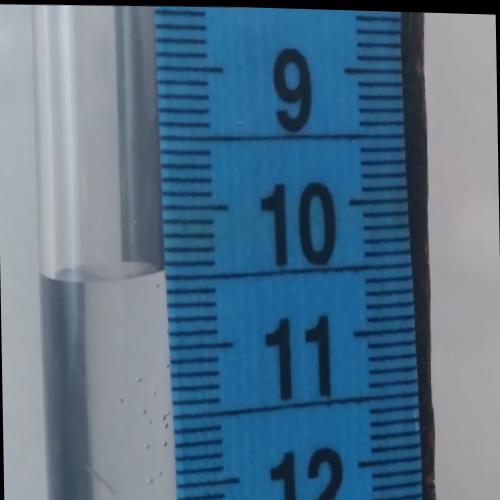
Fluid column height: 10.5 cm